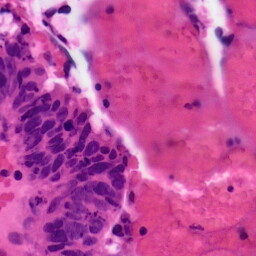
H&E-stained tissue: Colon